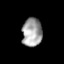
Tissue: prostate
Cell type: Epithelial cells
Senescence score: 0.2857
Nuclear area (px): 561
Mean DAPI intensity: 161.69